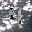
Label: 4